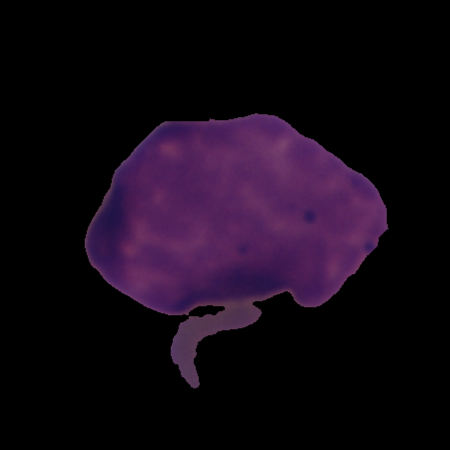
Label: cancer